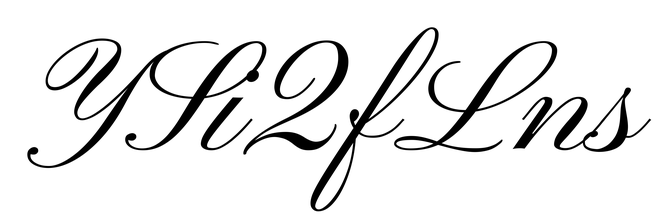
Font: PinyonScript-Regular